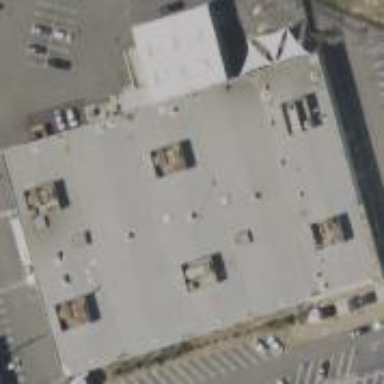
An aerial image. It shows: Building.